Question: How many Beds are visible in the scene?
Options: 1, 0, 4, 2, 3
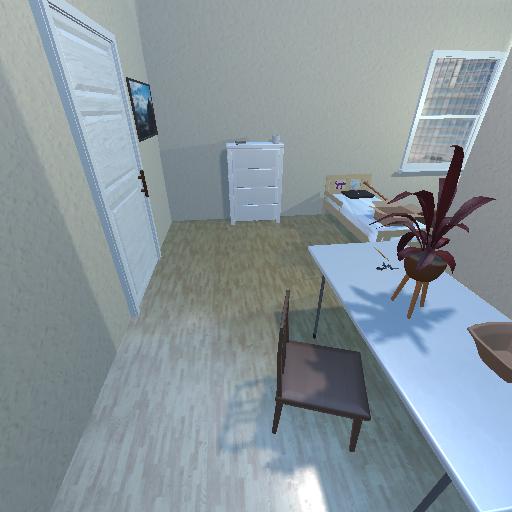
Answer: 1